Question: I'm trying to display an image on a MFC dialog (c++).
If I display a jpg, everything works right but with a png with transparent areas the result is different.
I'm using a png image that should only be black and transparent but there's a white frame around it and on some other areas too.
This is the code I'm using:
'''
CDC *pDC;
pDC = this->GetDC();
HDC hdc = pDC->GetSafeHdc();
CImage image;
image.Load( ".//home.png" );
image.Draw(hdc , 50, 50);
'''
This is the result:

Any ideas?
Btw, should I release pDC in the end?
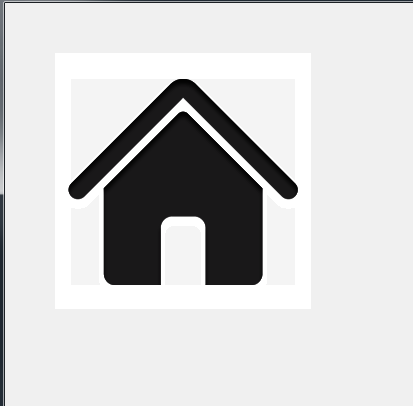
Answer: I found a simple way to do it:
'''
CDC *pDC;
pDC = this->GetDC();
HDC hdc = pDC->GetSafeHdc();
Gdiplus::Graphics G(hdc);
Gdiplus::Image I(L".//home.png");
G.DrawImage(&I,0,0);
'''